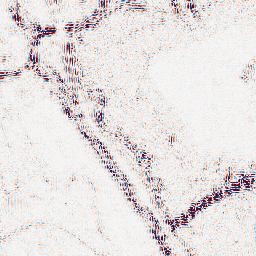
Category: wavelet
Decomposition family: wavelet_reverse_biorthogonal
Decomposition parameters: wavelet: rbio4.4
level: 2
Upsampling method: edge_directed
Upsampling parameters: scale: 2
Upsampling scale: 2